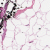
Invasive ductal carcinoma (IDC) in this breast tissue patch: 0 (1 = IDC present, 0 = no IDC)